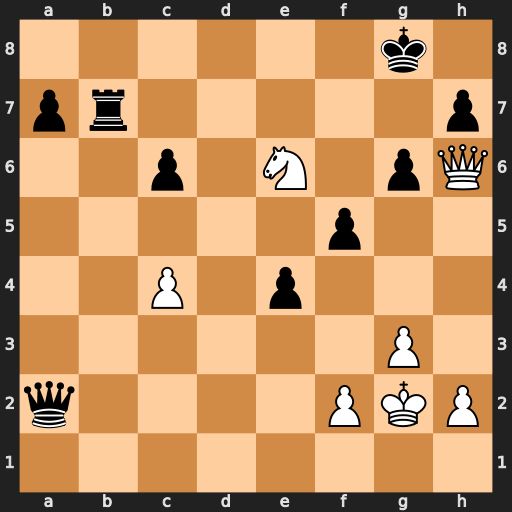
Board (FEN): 6k1/pr5p/2p1N1pQ/5p2/2P1p3/6P1/q4PKP/8
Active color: w
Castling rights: -
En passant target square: -
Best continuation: Qf8#